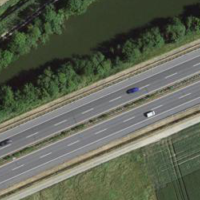
EUNIS habitat code: 57
Species observed at this site:
Ardea alba
Symphoricarpos albus